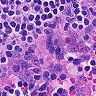
Metastatic tissue present: no